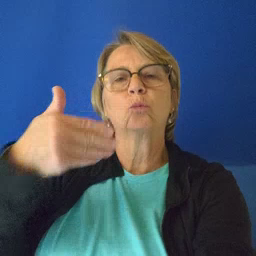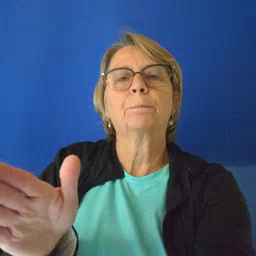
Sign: bedroom